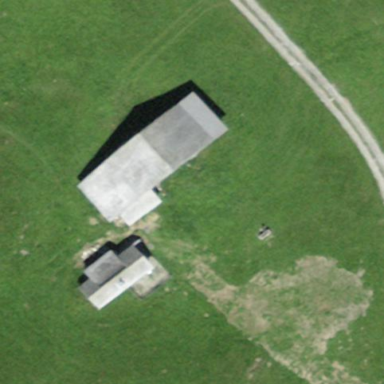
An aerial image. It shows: Farm building.